This wavelet scalogram was computed from a rotor test-rig vibration snapshot. Determine the machine's mechanical condition. Answer with exactly one of: normal, misalignment, unbalance, looseness.
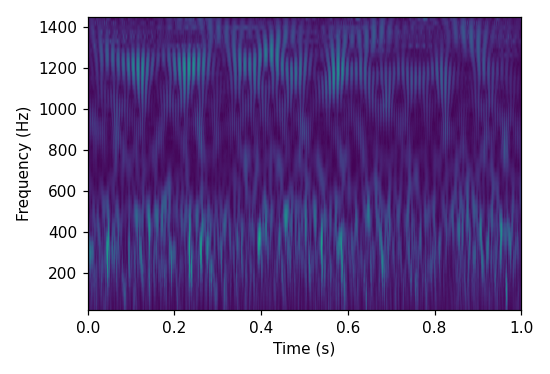
Answer: misalignment